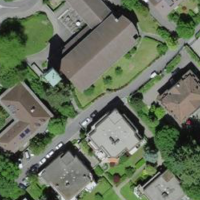
EUNIS habitat code: 55
Species observed at this site:
Symphoricarpos albus